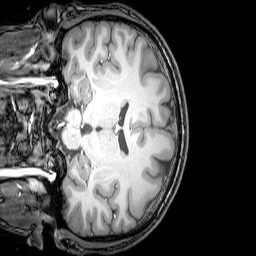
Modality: T1w
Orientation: coronal
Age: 24
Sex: male
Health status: healthy
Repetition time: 0.081 s
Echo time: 0.037 s